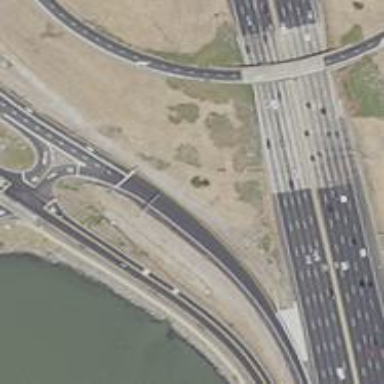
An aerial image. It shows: Motorway link.